Question: I am creating an application in Swift, and I am creating a section with a calendar where you will be able to see the list of users with a numeric data entered by them.
These data are collected in a structure as follows:
'''
struct User: Identifiable {
var id: String = UUID().uuidString
var name: String
var surname: String
var timetables: [String]
var toCheck: [String] {
return [name, surname]
}
}
'''
User information is displayed like this:
'''
ForEach(administratorManager.users) { user in
HStack {
VStack(alignment: .leading) {
Text(user.name).font(.subheadline)
Text(user.surname).font(.subheadline)
Text(user.orari[day]).font(.subheadline)
}
}
Spacer()
}
'''
And they are displayed on the screen like this: <URL>
The data is sorted according to their position in the database:

I'd like to sort the list by the number entered under the user's first and last name (the smallest above and so on). Anyone know how to fix?
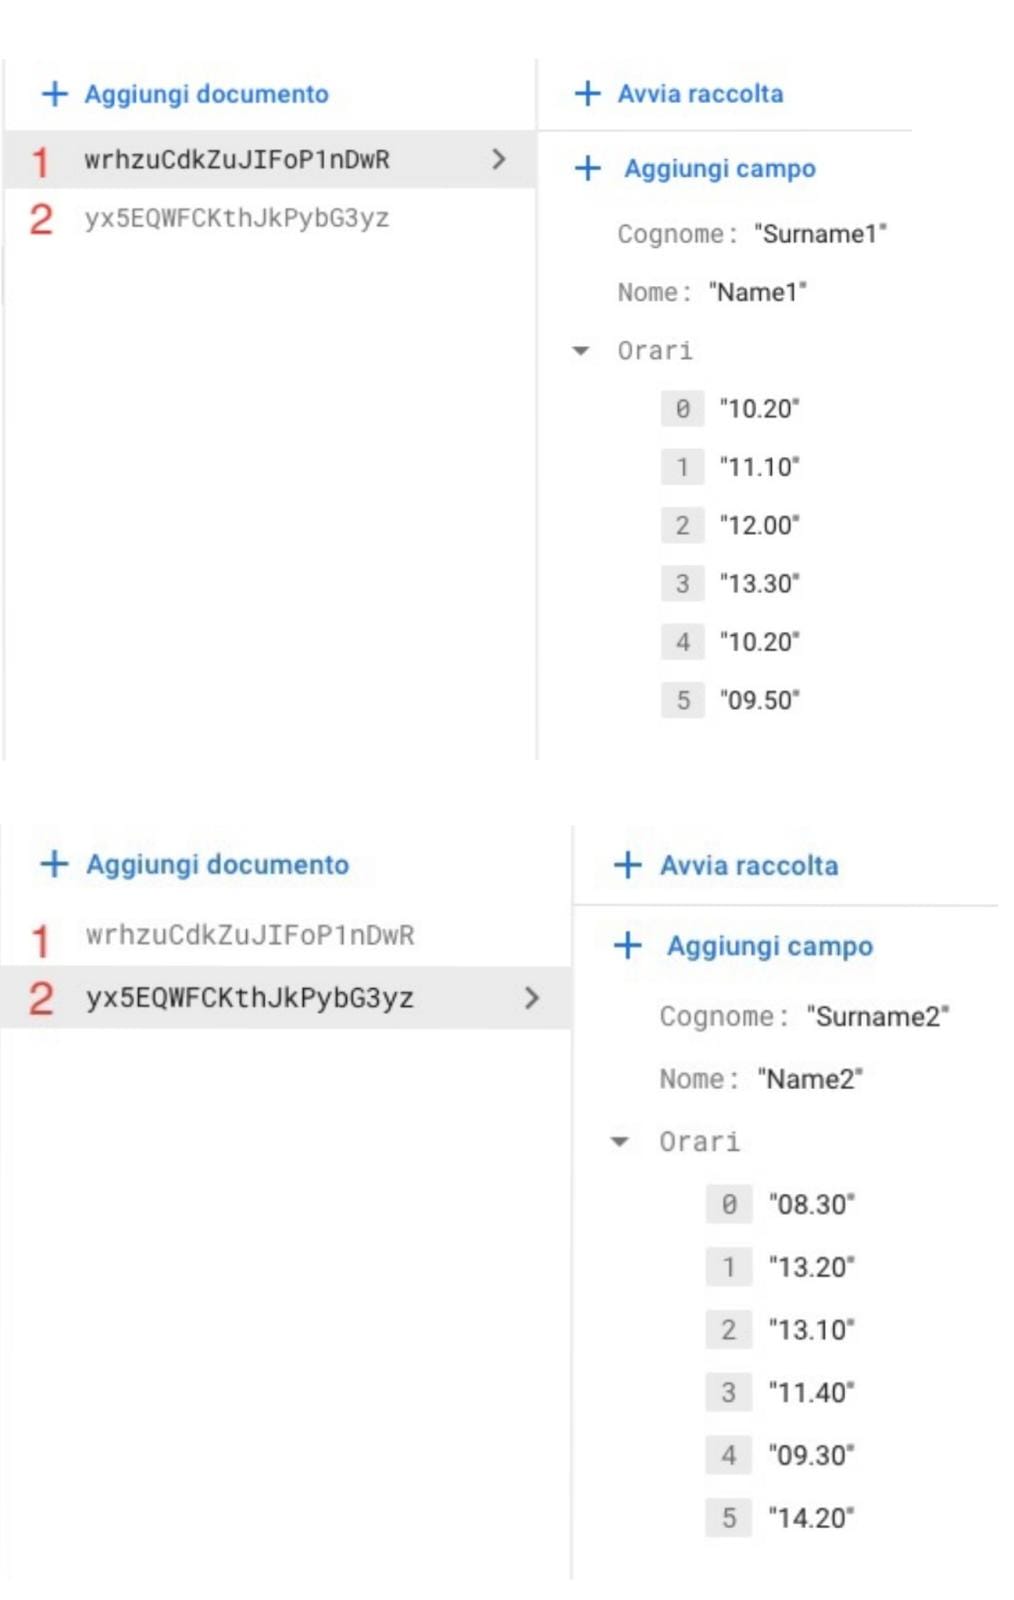
Answer: Assuming 'administratorManager.users' is a 'Swift.Array' (or other sortable in-memory collection), you can sort it however you want. This is one possible way you might sort on the surname and name fields:
'''
var body: some View {
ForEach(administratorManager.users.sorted(using: [
KeyPathComparator(\.surname, order: .forward),
KeyPathComparator(\.name, order: .forward),
])) { user in
Text(user.name)
}
}
'''
If you want to sort on the initial element of the associated 'timetables' array, you can traverse a property with the <URL>:
'''
KeyPathComparator(\.timetables.first, order: .forward)
'''
And if the value needs to be calculated, you can add it as a calculated property:
'''
extension User {
var minTimetable: String? {
timetables.min()
}
}
'''
and then reference that property from the comparator:
'''
KeyPathComparator(\.minTimetable, order: .forward)
'''